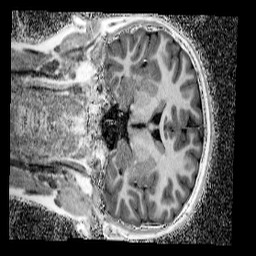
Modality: UNIT1_denoised
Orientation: coronal
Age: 11
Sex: male
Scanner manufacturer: siemens
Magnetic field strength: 3 T
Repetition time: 4 s
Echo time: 0.00299 s